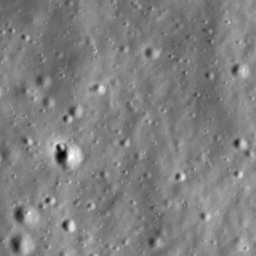
Host type: hard_negative
Lunar coordinates: latitude 21.372, longitude 148.275